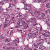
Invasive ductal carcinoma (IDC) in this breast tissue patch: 1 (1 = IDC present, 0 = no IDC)